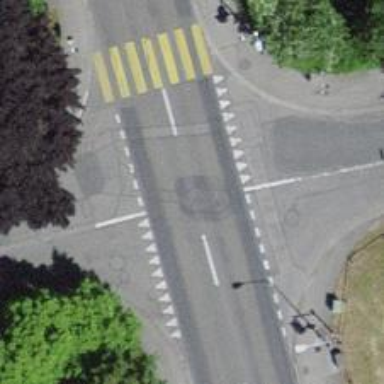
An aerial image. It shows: Junction with traffic signals.